Brain MRI, modality: ceT1
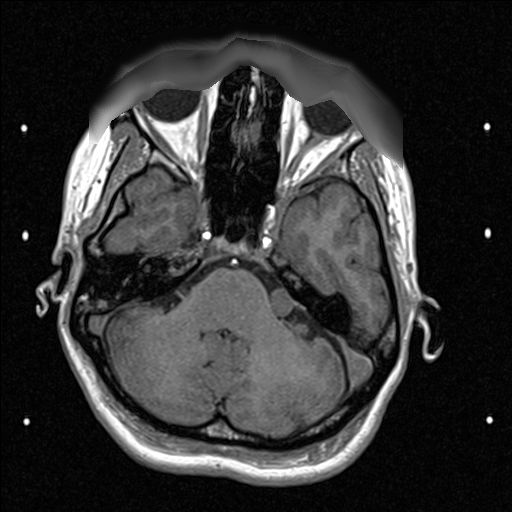